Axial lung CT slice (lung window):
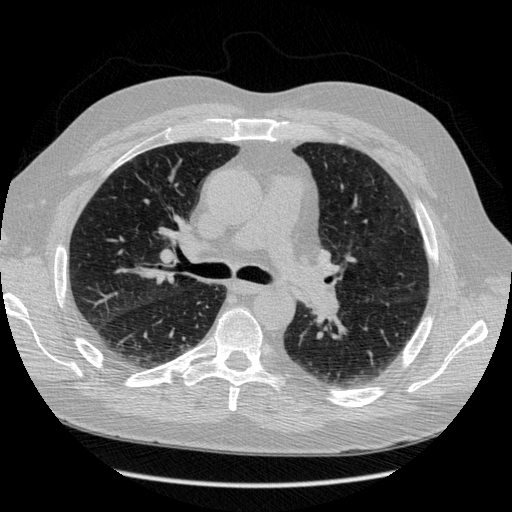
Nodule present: no